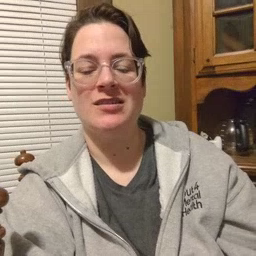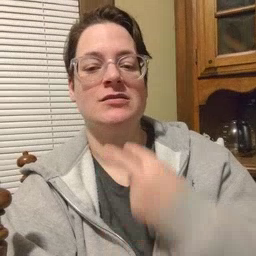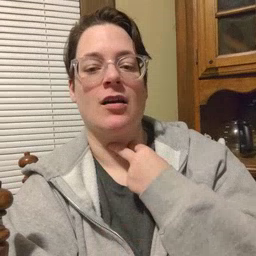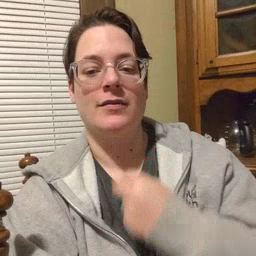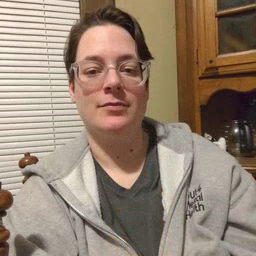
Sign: stuck